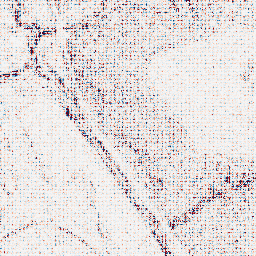
Category: wavelet
Decomposition family: wavelet_biorthogonal
Decomposition parameters: wavelet: bior4.4
level: 1
Upsampling method: sinc_blackman
Upsampling parameters: scale: 4
kernel_size: 4
Upsampling scale: 4